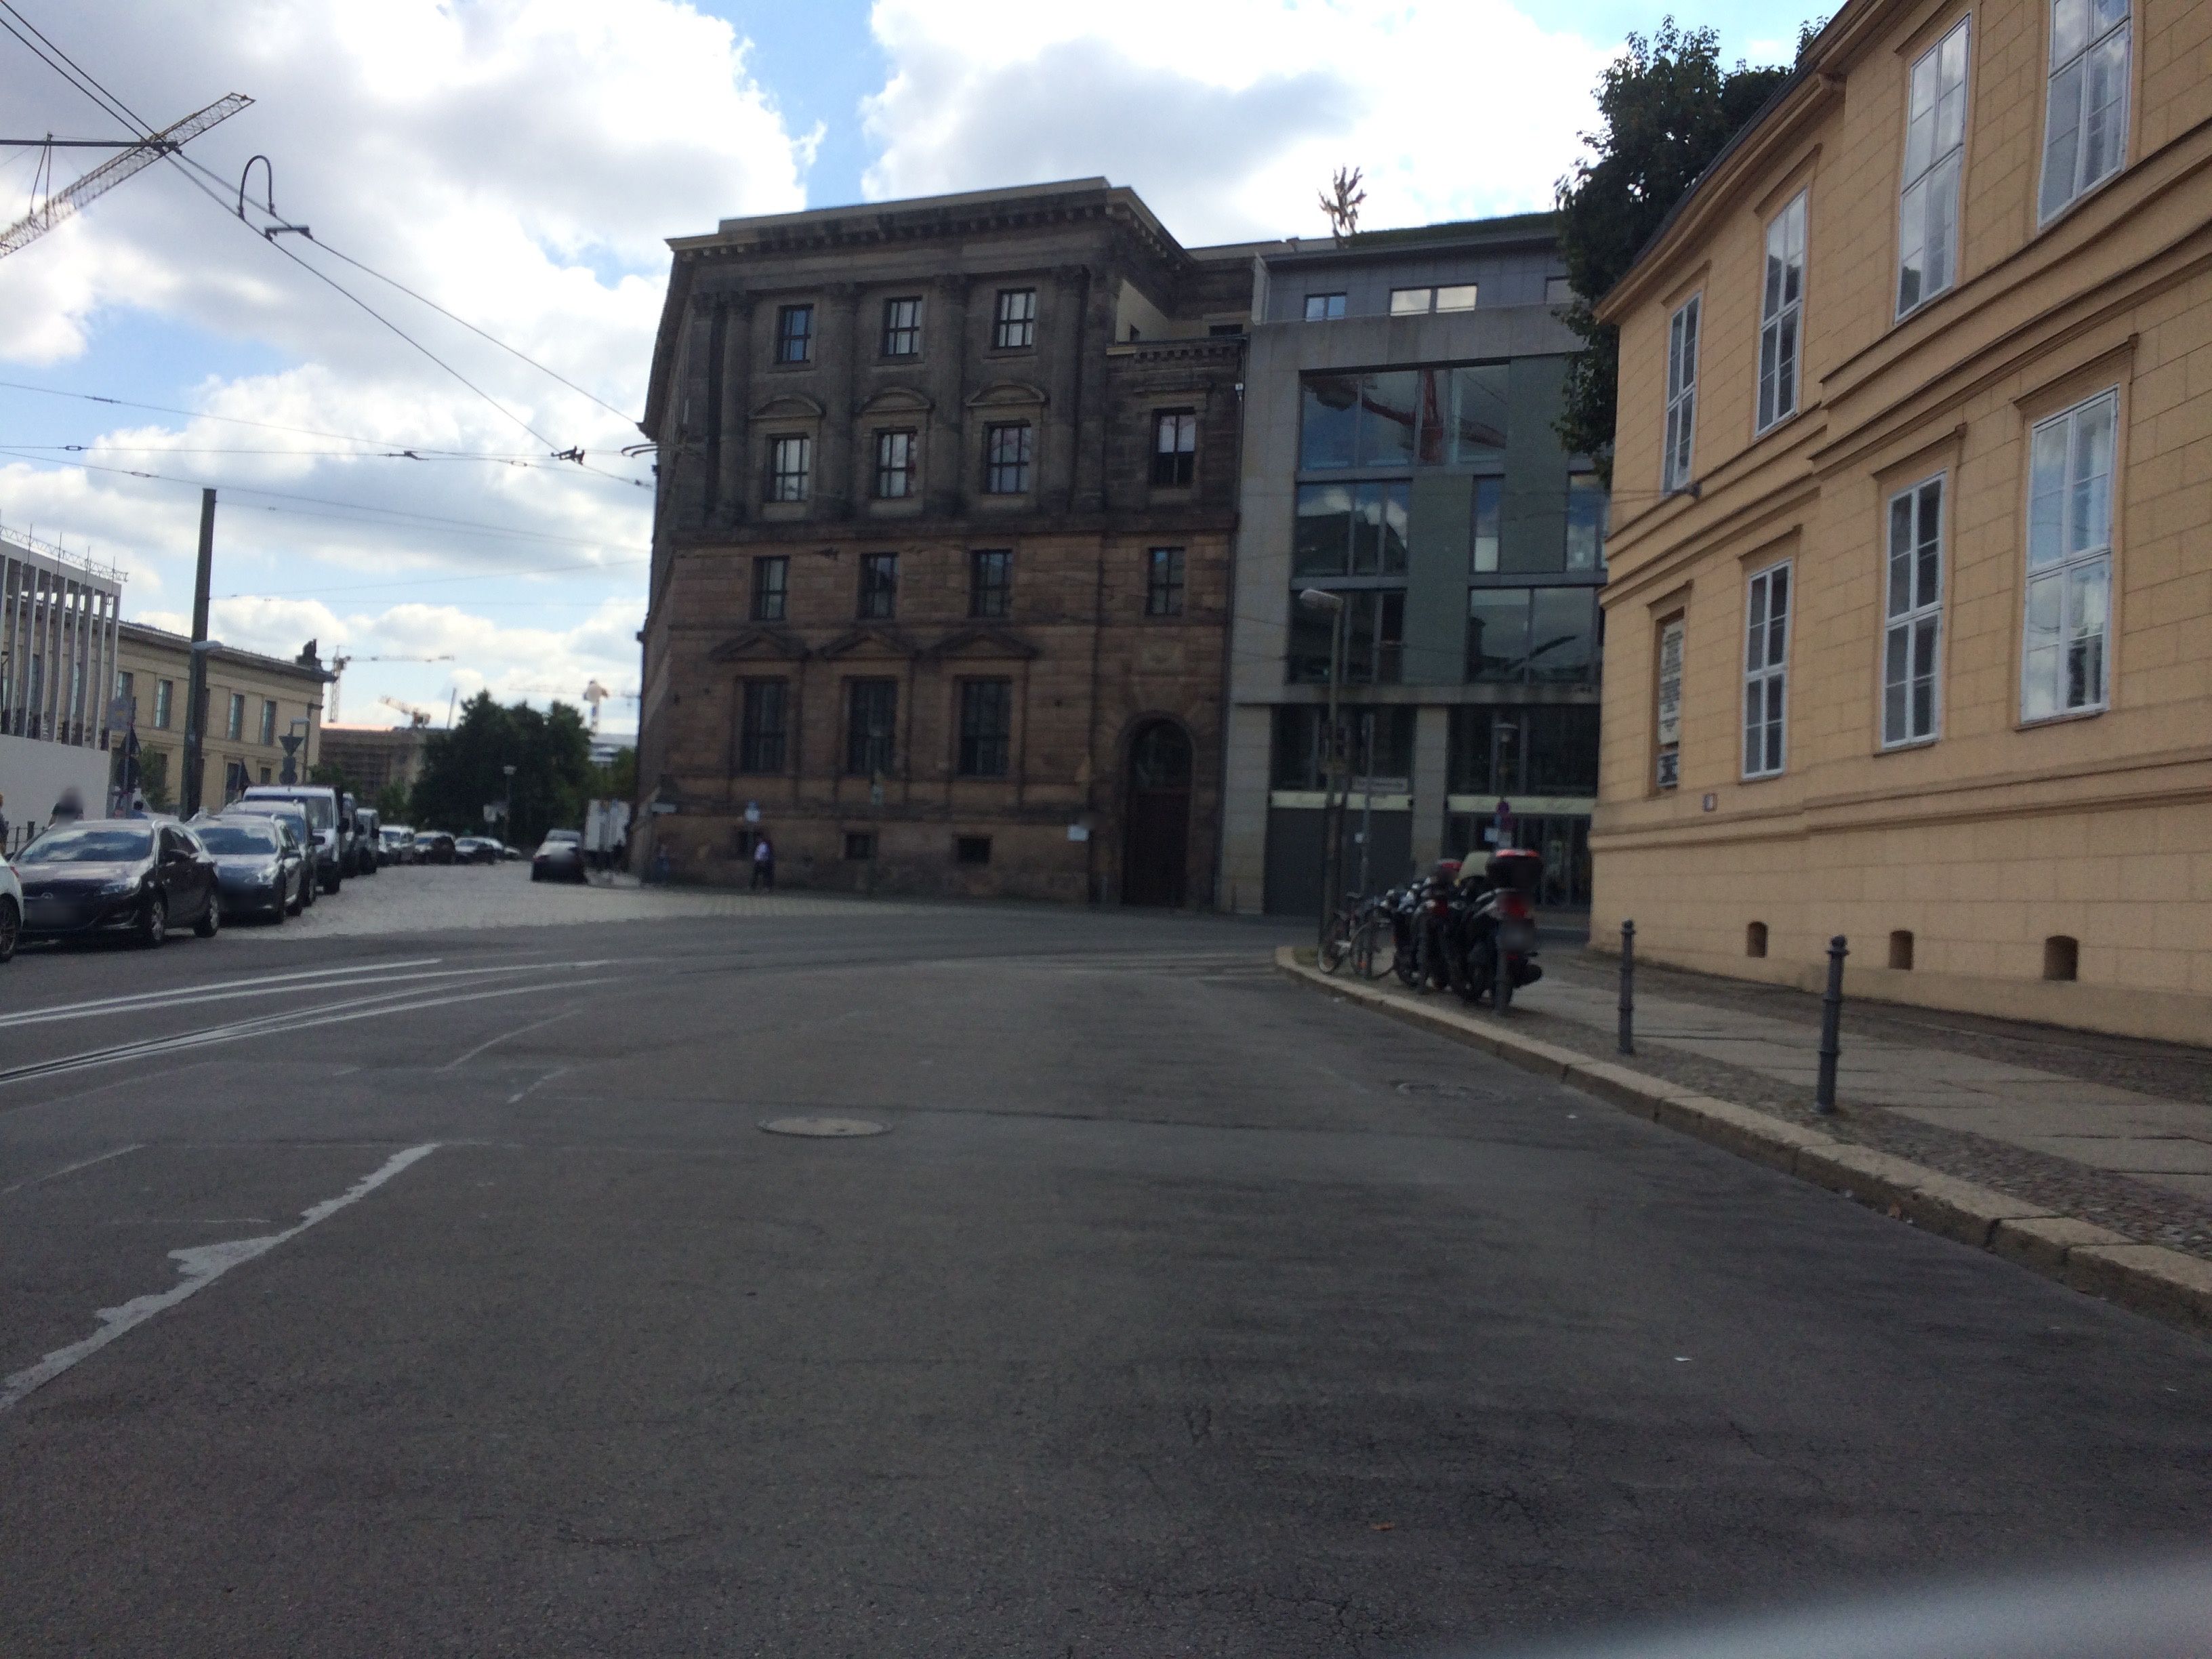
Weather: cloudy
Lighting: day
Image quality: good
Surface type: driving surface
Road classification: residential
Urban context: urban centre
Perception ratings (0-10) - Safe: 6.75, Lively: 7.83, Beautiful: 7.17, Boring: 1.7, Depressing: 3.06, Wealthy: 7.14